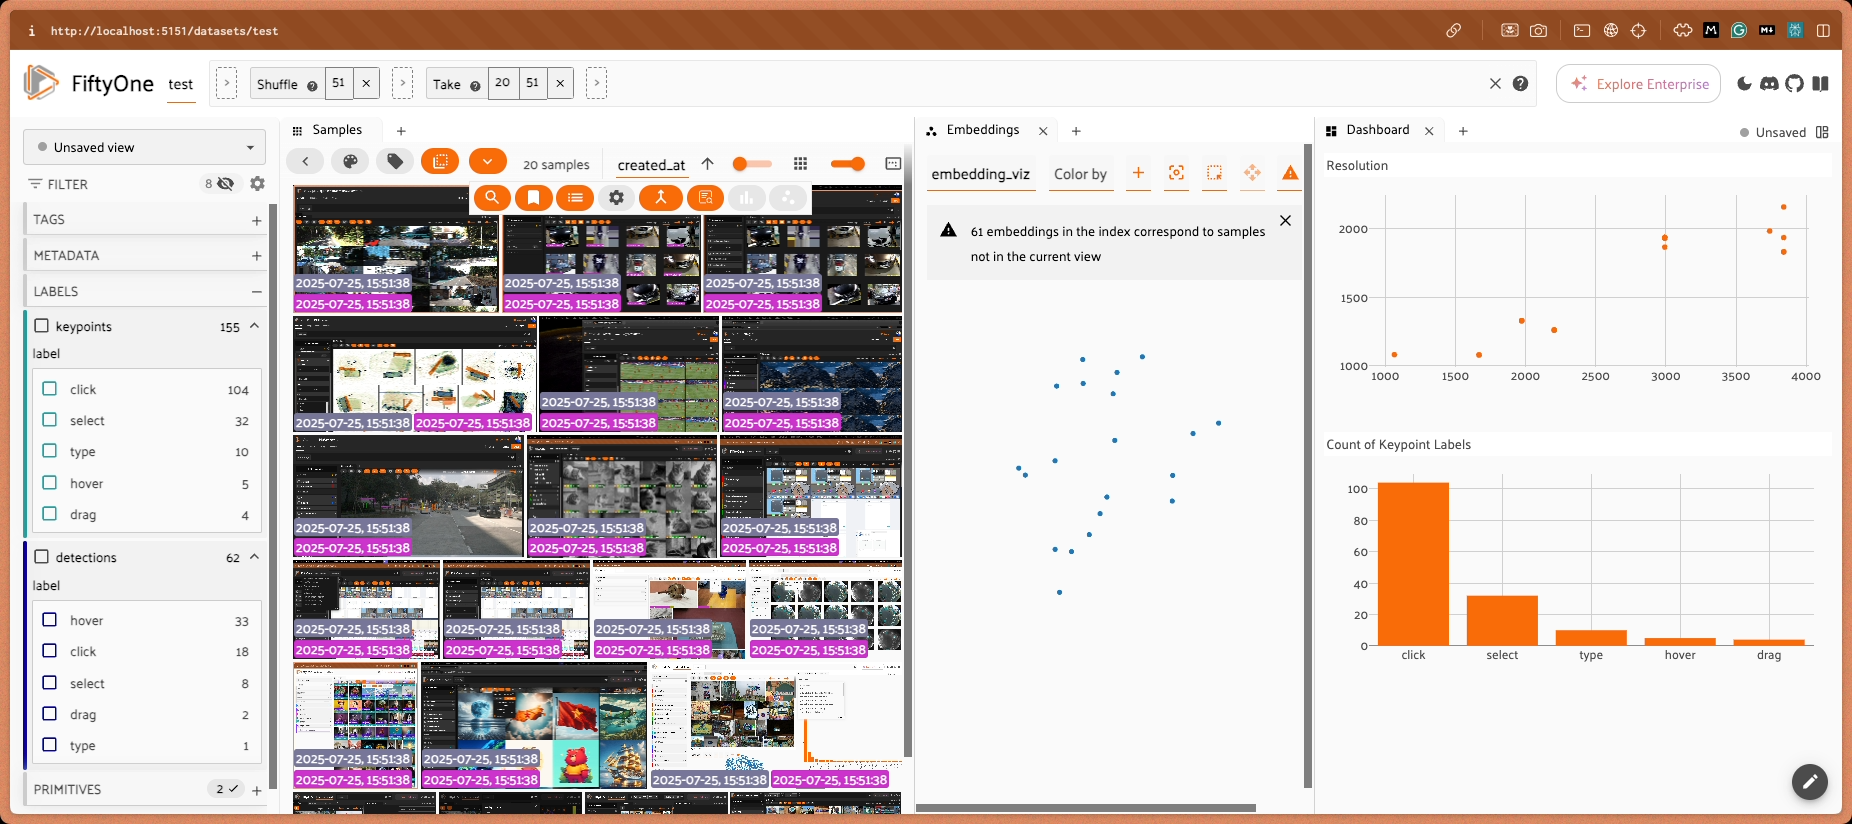
task_description: Clear the Shuffle view stage
action_type: click
element_info: Icon

task_description: Clear the Take view stage
action_type: click
element_info: Icon

task_description: Close the Embeddings panel
action_type: click
element_info: Icon

task_description: Close the Dashboard panel
action_type: click
element_info: Icon

task_description: Expand the tags group in the sidebar
action_type: click
element_info: Icon

task_description: Expand the metadata group in the sidebar
action_type: click
element_info: Icon

task_description: Show the keypoints labels on the samples in the samples panel
action_type: click
element_info: Checkbox

task_description: Show the detections in the samples panel
action_type: click
element_info: Checkbox

task_description: Filter samples in the samples panel to those with a keypoint label of select
action_type: click
element_info: Checkbox

task_description: Filter samples in the samples panel to those with a keypoint label of type
action_type: click
element_info: Checkbox

task_description: Filter the samples in the samples panel to those containing a keypoint label of hover
action_type: click
element_info: Checkbox

task_description: Minimize the labels group
action_type: click
element_info: Icon

task_description: Increase spacing between samples in the samples panel
action_type: drag
element_info: Slider

task_description: Zoom out and decrease the thumbnail size of samples in the samples panel
action_type: drag
element_info: Slider

task_description: Add a new view stage before Shuffle
action_type: click
element_info: Icon

task_description: Add a new view stage after Take
action_type: click
element_info: Icon

task_description: Learn more about view stages
action_type: click
element_info: Icon

task_description: Learn more about the Take view stage
action_type: click
element_info: Icon

task_description: Learn more about the Shuffle view stage
action_type: click
element_info: Icon

task_description: Hide the sidebar
action_type: click
element_info: Icon

task_description: Toggle light mode off
action_type: click
element_info: Icon

task_description: Clear primitives that are shown on samples in the samples panel
action_type: click
element_info: Icon

task_description: Filter detections in the samples panel to those with a label of hover
action_type: click
element_info: Checkbox

task_description: Filter detections in the samples panel to those with a label of click
action_type: click
element_info: Checkbox

task_description: Filter samples in the samples panel to those with a detections label of select
action_type: click
element_info: Checkbox

task_description: Filter samples in the samples panel to those with a detections label of drag
action_type: click
element_info: Checkbox

task_description: See more items in the actions row toolbar
action_type: click
element_info: Icon

task_description: Tag samples in the samples panel
action_type: click
element_info: Icon
task_description: Edit the dashboard layout
action_type: click
element_info: Icon

task_description: Save the current workspace
action_type: click
element_info: Button

task_description: Which brain key is being visualized in the embeddings panel?
action_type: hover
element_info: Menu Item

task_description: Color embeddings by a field value
action_type: select
element_info: Menu Item

task_description: Save the current filter as a view
action_type: click
element_info: Menu Item

task_description: Convert the current filter to a view stage
action_type: click
element_info: Icon

task_description: Open the similarity menu in the actions row toolbar
action_type: click
element_info: Icon

task_description: What value is this dataset sorted by?
action_type: hover
element_info: Text

task_description: Locate the tags group in the sidebar
action_type: hover
element_info: Menu Item

task_description: Locate the metadata group in the sidebar
action_type: hover
element_info: Menu Item

task_description: How many samples are in the current view?
action_type: hover
element_info: Text

task_description: Reset spacing between samples in the samples panel
action_type: click
element_info: Icon

task_description: Reset zoom and thumbnail size
action_type: click
element_info: Icon

task_description: How many fields are hidden from view?
action_type: hover
element_info: Text Input

task_description: Use the lasso to select embeddings in the embedding panel
action_type: click
element_info: Icon

task_description: Press the locate icon to reset the embeddings plot viewport to a tight crop of the current view’s embeddings
action_type: click
element_info: Icon

task_description: Locate the Dashboard panel in the current workspace
action_type: hover
element_info: Menu Item

task_description: Switch to pan mode in the embeddings panel
action_type: click
element_info: Icon

task_description: Locate the view bar
action_type: hover
element_info: Menu Item

task_description: What is the name of the currently loaded saved?
action_type: hover
element_info: Text

task_description: Where in this workspace is the Embeddings panel located?
action_type: hover
element_info: Menu Item